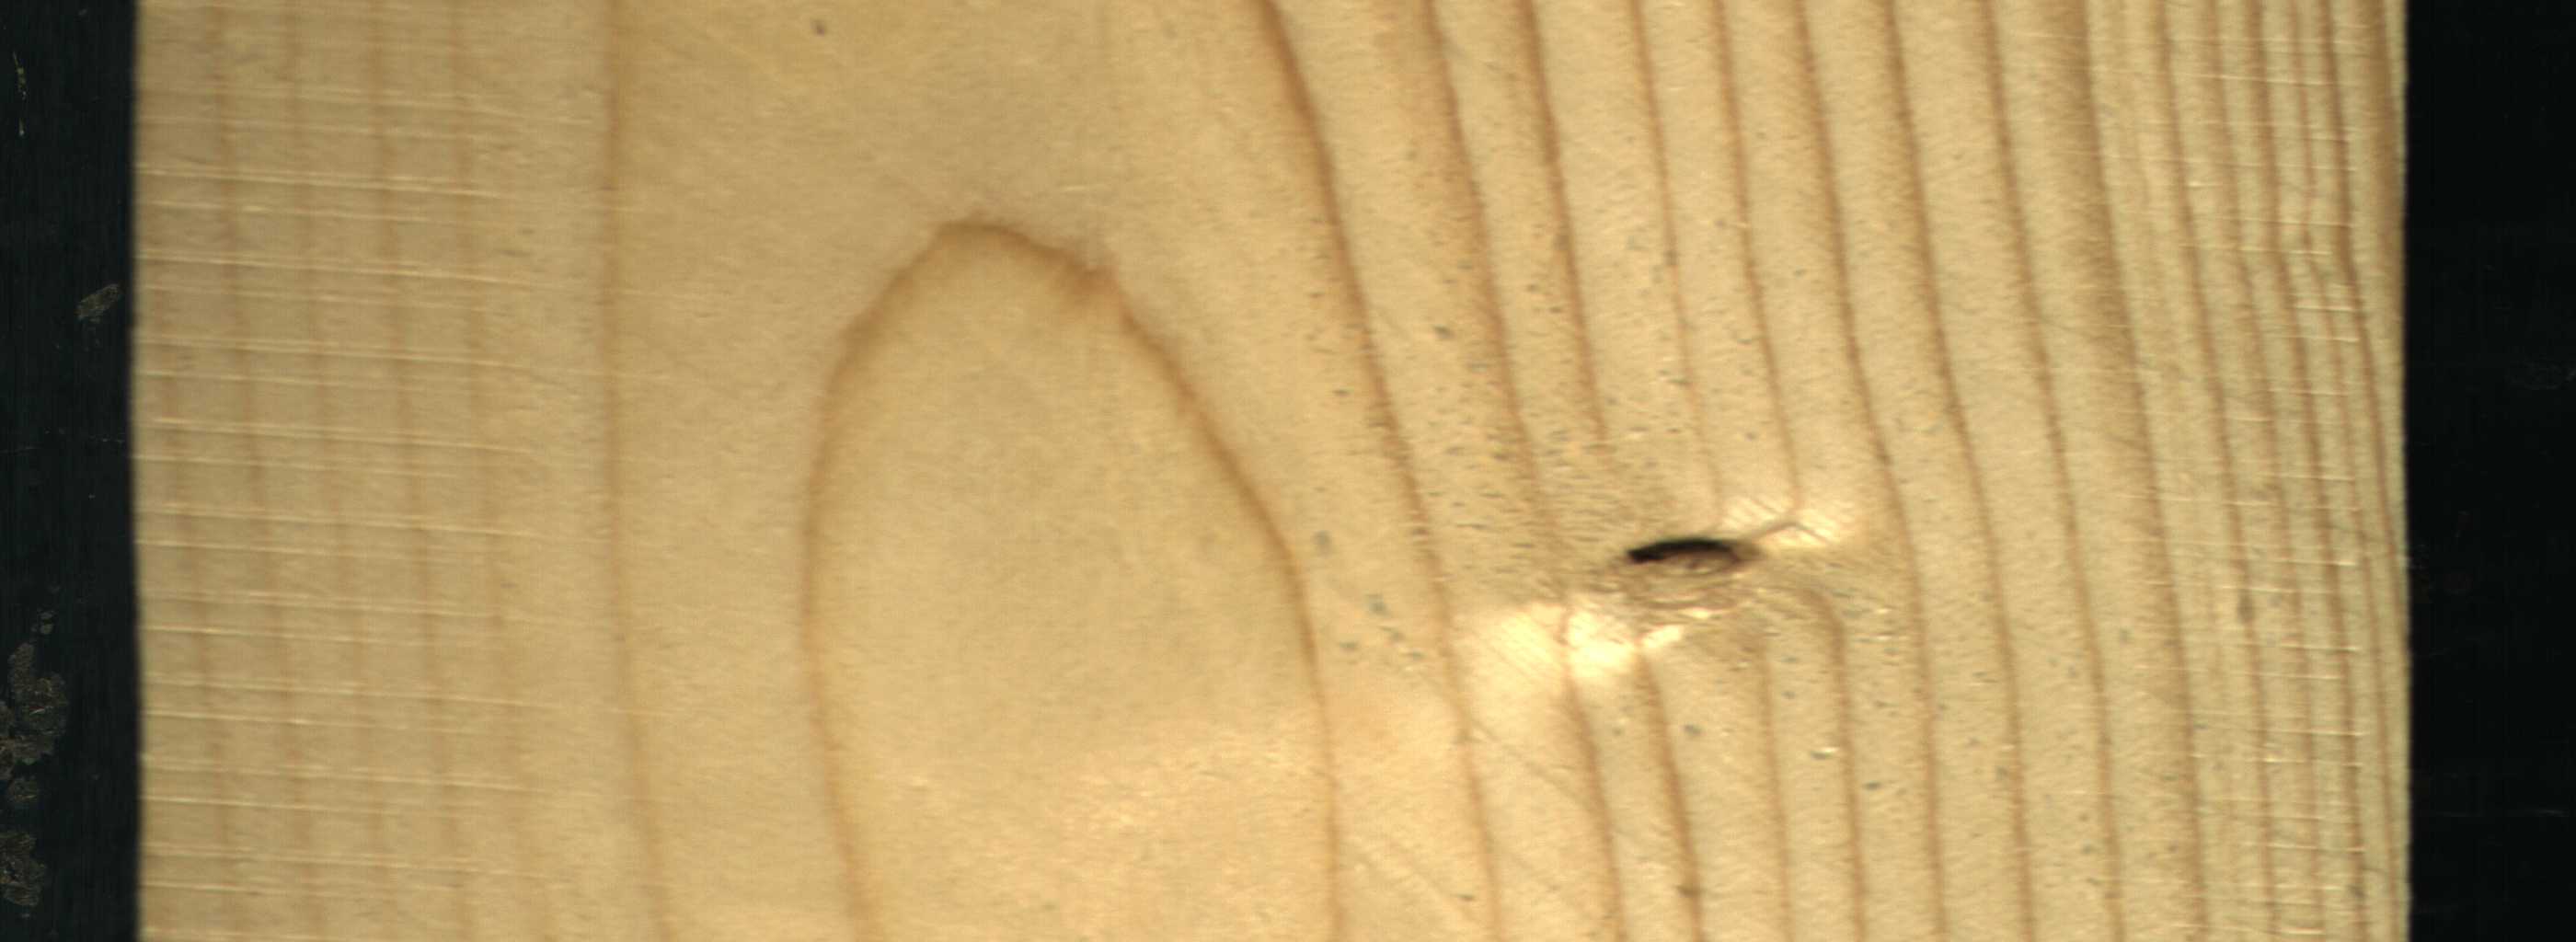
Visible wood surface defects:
Dead_Knot